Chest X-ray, AP view. Patient: 57 years old, sex M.
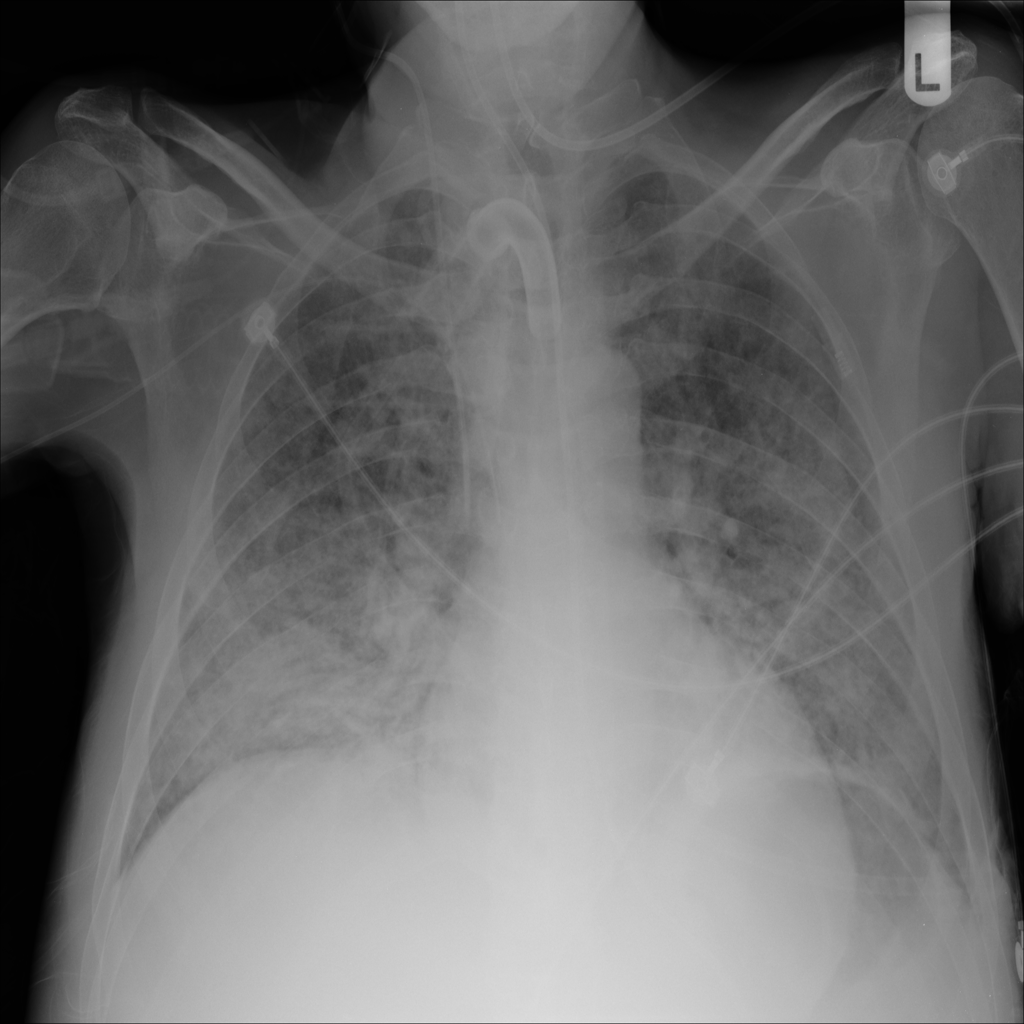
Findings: No Finding